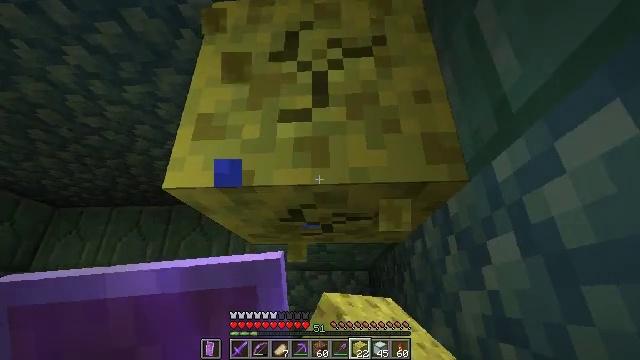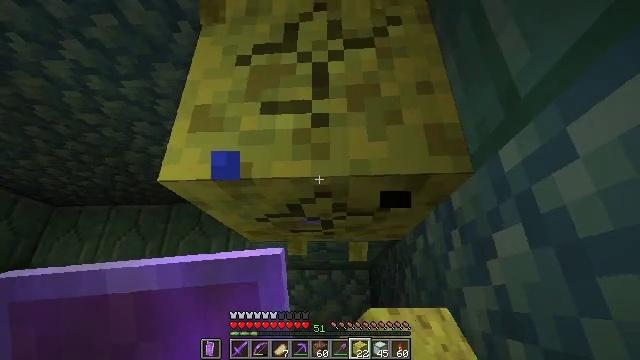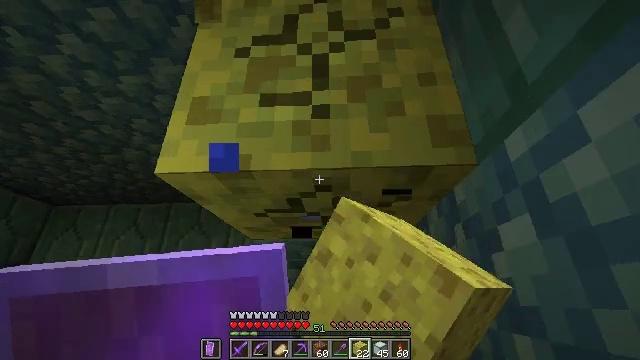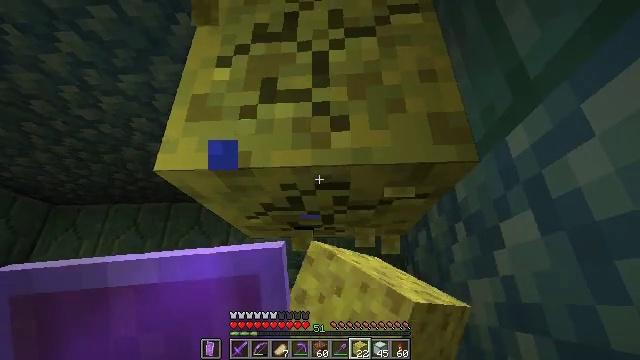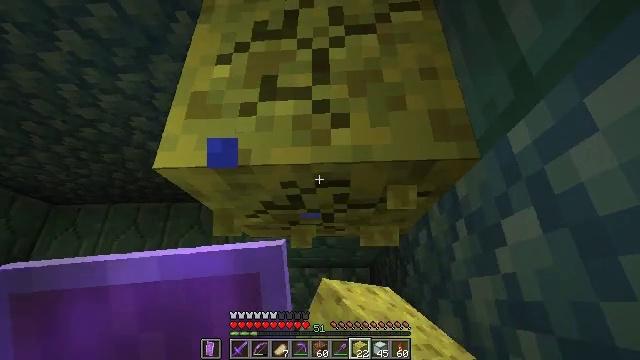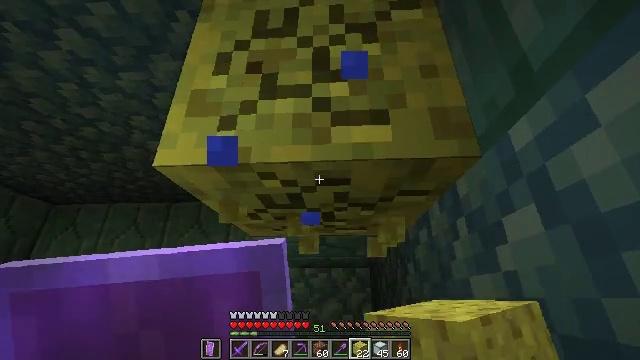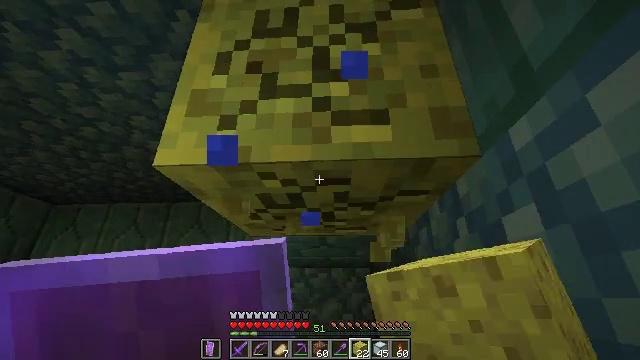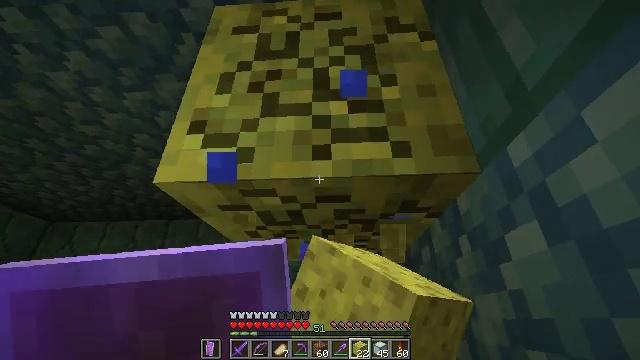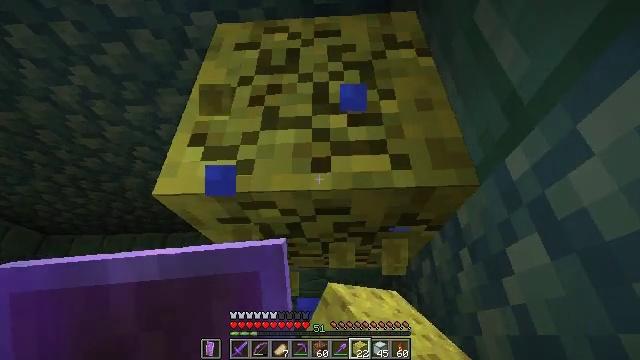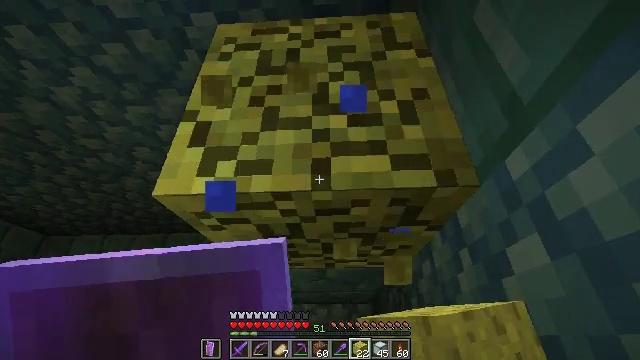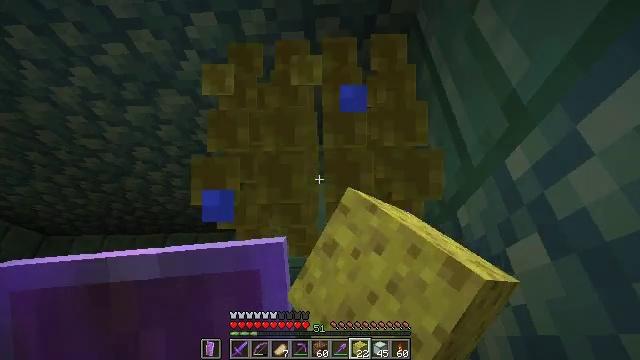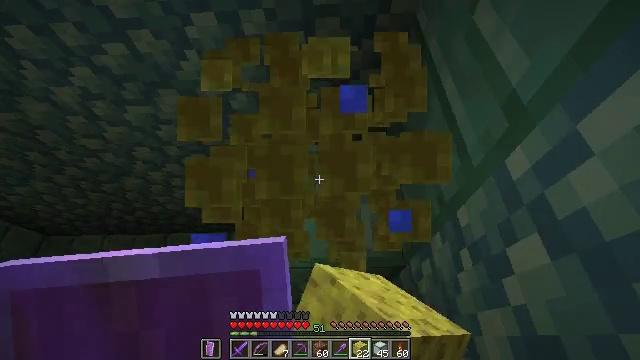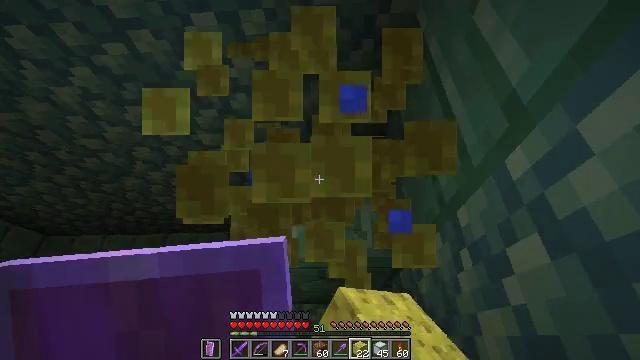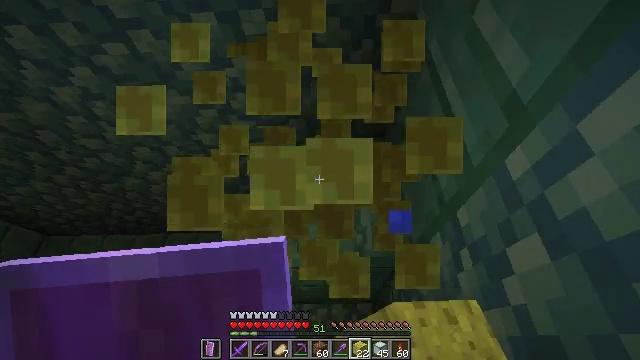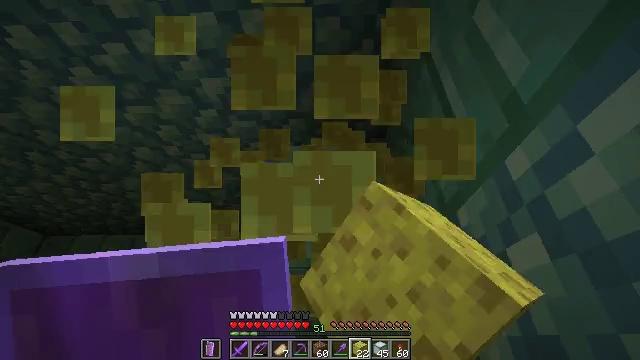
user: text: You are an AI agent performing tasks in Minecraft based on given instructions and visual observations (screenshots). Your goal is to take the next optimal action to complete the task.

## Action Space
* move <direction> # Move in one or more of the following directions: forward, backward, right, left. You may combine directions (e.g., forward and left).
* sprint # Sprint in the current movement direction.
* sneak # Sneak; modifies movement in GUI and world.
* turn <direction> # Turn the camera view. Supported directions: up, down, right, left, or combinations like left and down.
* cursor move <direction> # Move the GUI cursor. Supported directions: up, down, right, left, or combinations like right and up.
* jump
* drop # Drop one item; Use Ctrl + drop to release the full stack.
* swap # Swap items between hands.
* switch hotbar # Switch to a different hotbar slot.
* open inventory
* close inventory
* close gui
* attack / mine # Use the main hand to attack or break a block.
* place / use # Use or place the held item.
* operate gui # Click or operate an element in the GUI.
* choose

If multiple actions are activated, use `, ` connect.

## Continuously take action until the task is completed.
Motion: motion action
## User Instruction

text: Gather a wet sponge from the ocean.
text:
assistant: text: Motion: attack / mine
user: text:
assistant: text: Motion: attack / mine
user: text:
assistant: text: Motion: attack / mine
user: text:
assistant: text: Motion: attack / mine
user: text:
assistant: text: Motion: attack / mine
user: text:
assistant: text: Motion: attack / mine
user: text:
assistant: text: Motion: turn up, attack / mine
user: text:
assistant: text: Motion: turn up, attack / mine
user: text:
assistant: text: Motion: attack / mine
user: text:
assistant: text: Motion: attack / mine
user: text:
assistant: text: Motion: attack / mine
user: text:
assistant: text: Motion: attack / mine
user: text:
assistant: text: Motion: attack / mine
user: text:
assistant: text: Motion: attack / mine
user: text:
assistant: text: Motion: attack / mine